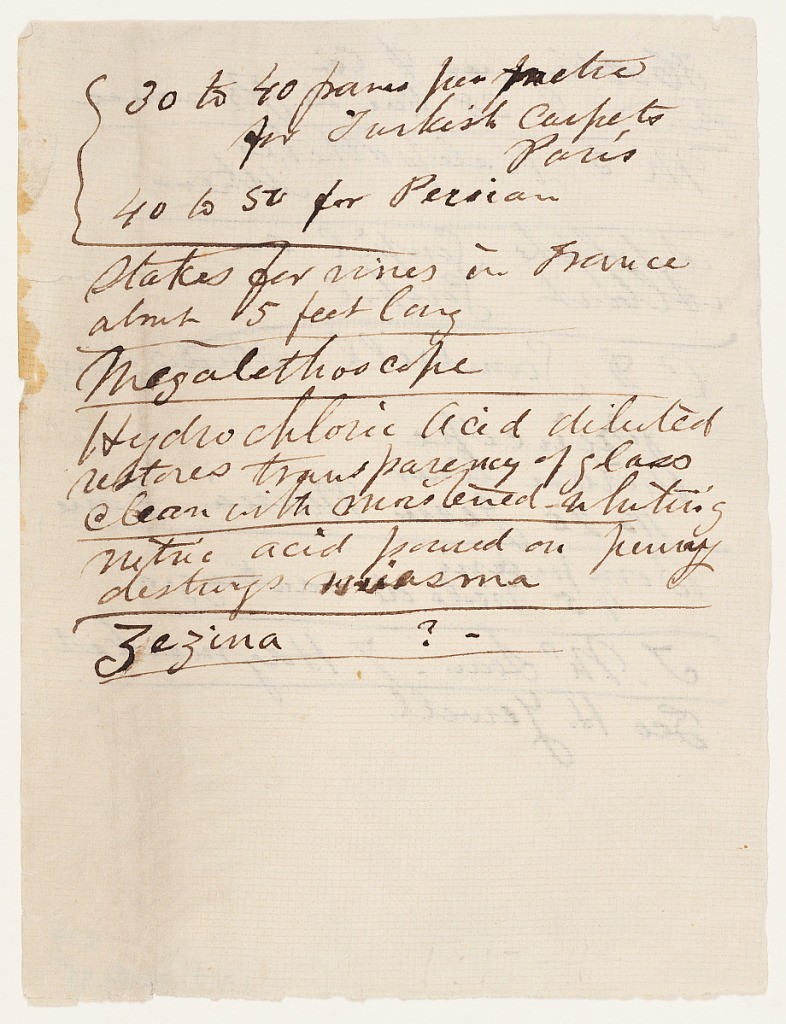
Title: List of Textual Notations
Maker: Frederic Edwin Church, American, 1826–1900
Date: January 1868 - April 1869
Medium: Pen and ink on gridded laid paper; verso: pen and ink
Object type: Drawing
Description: List of textual notations including names and addresses.

Verso: List of textual notations including names and addresses.